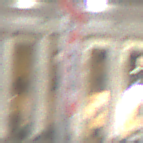
Verkehrszeichen: Geschwindigkeit50
Zusatzzeichen oben: Bahnuebergang
Umgebung: Outdoor, Urban
Tageszeit: Night
Wetter: PartlyCloudy
Licht: Artificial
Jahreszeit: NotSpecified
Kontrast: HighContrast